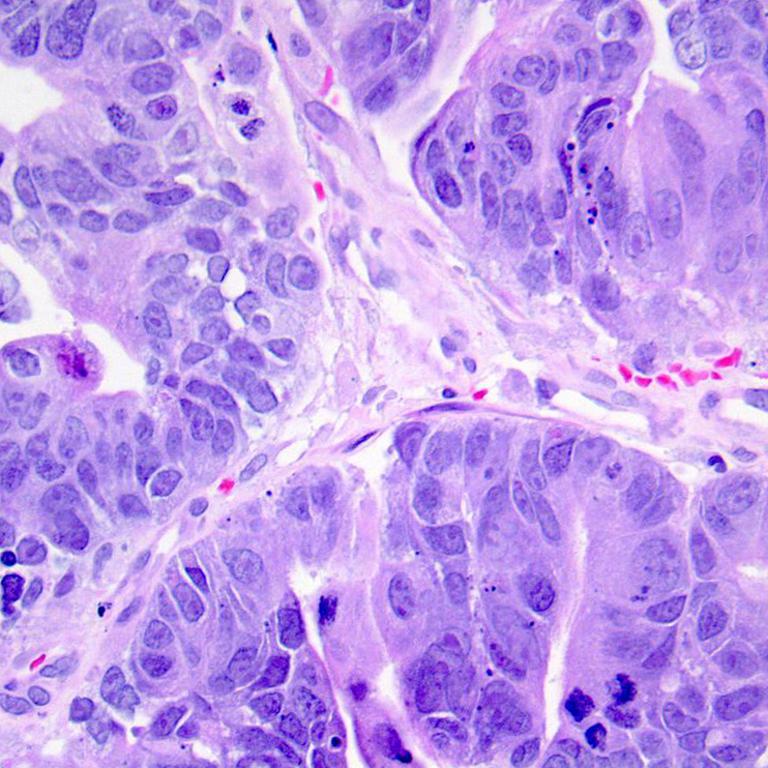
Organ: colon
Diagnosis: adenocarcinomas